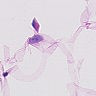
Metastatic tissue present: no